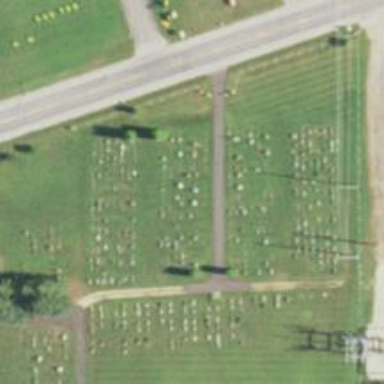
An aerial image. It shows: Sector within cemetery.